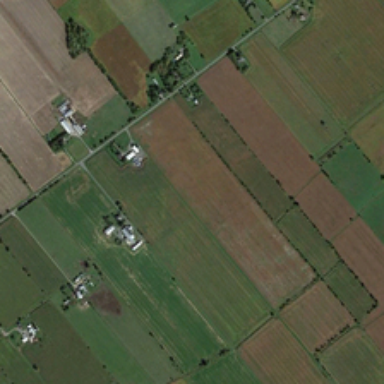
There's nothing in the desert .